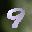
Label: 9